Field crop: maize
Growth stage: 2
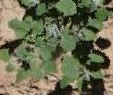
Species: chenopodium